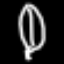
Label: leaf